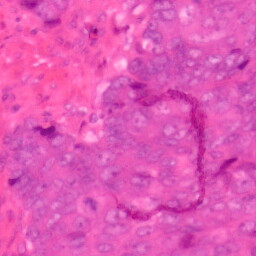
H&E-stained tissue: Colon